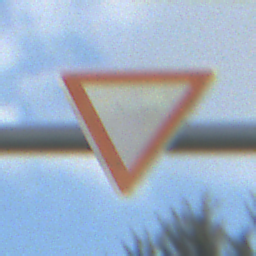
Verkehrszeichen: VorfahrtGewaehren
Umgebung: Outdoor, Suburban
Tageszeit: MorningAfternoon
Wetter: PartlyCloudy
Licht: Natural
Jahreszeit: NotSpecified
Kontrast: HighContrast